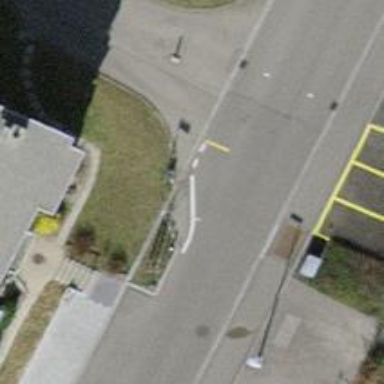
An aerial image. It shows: Public transport stop position.